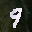
Label: 9